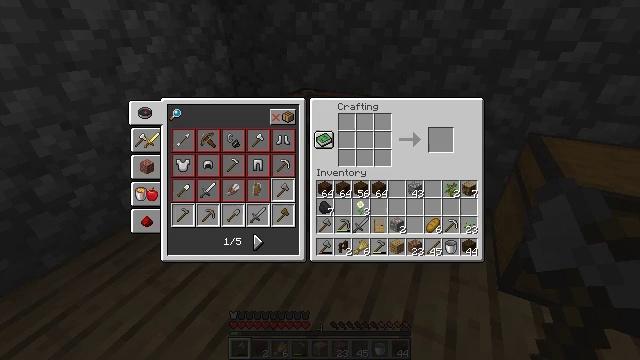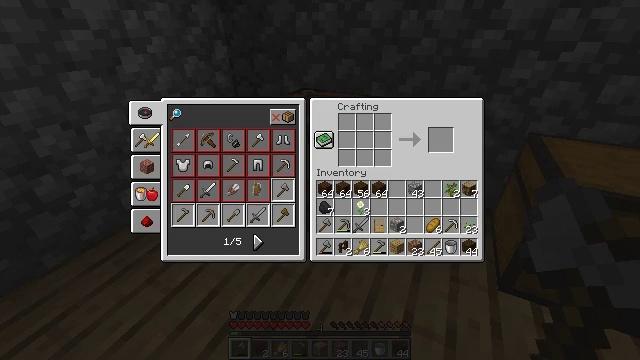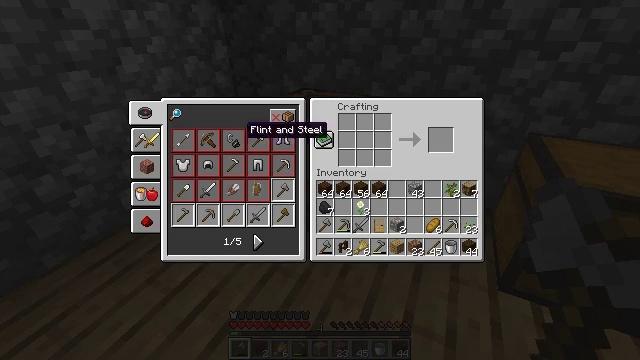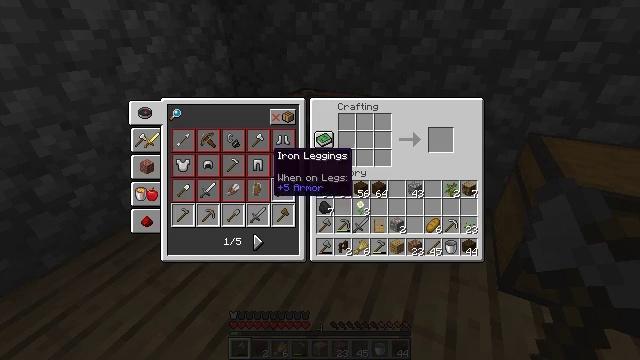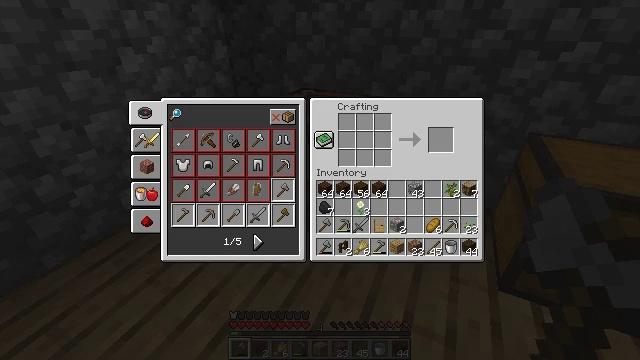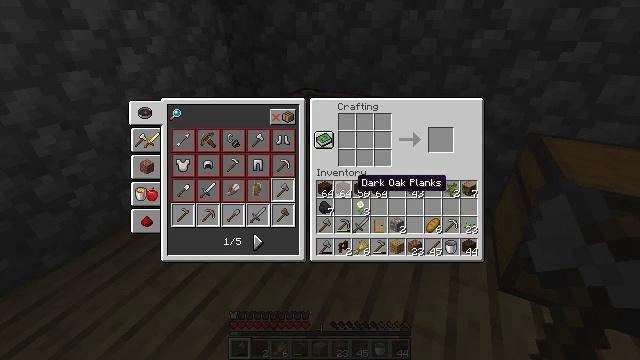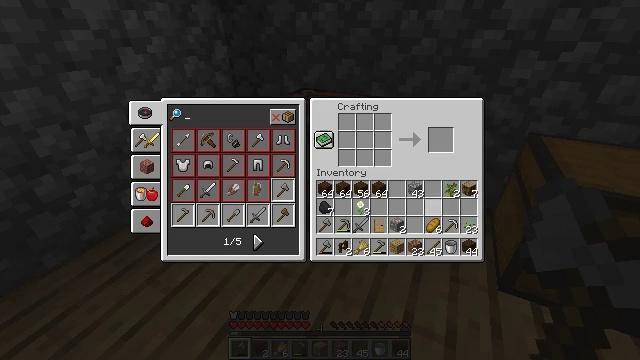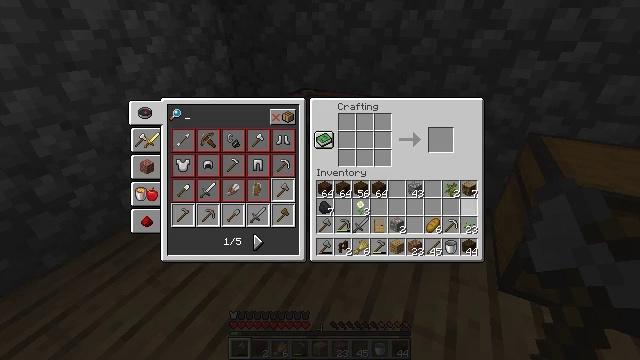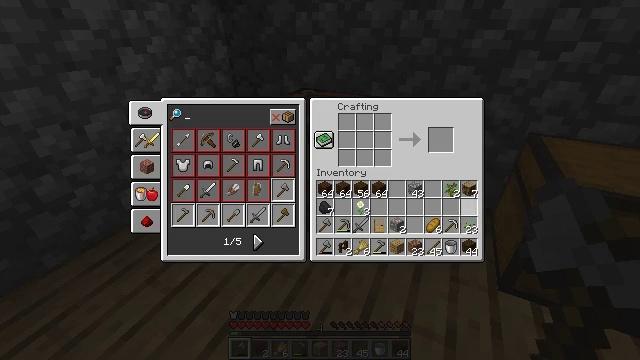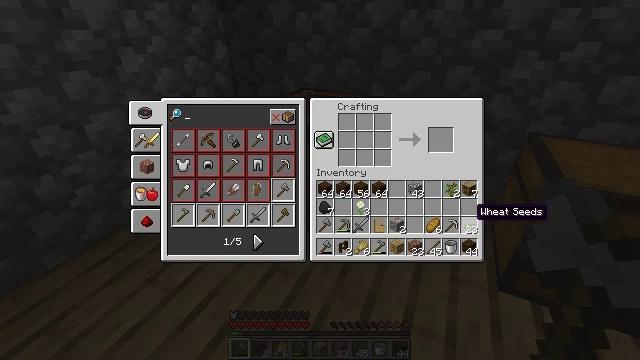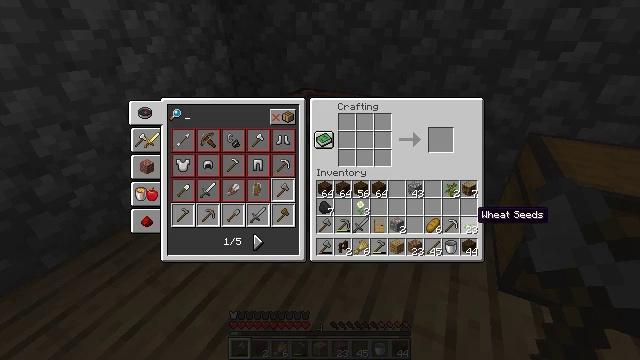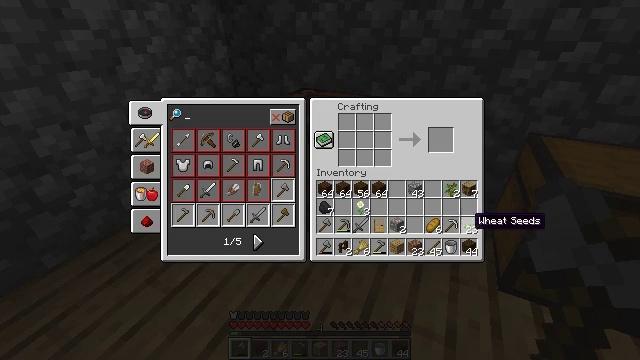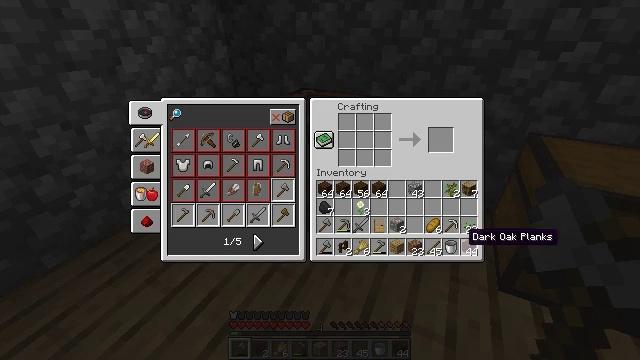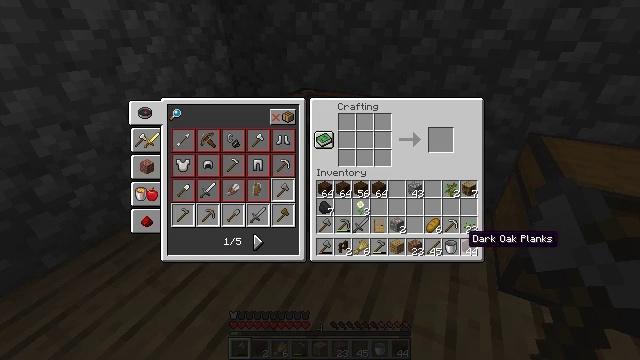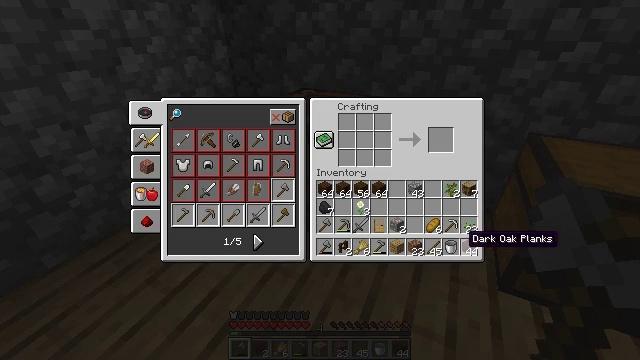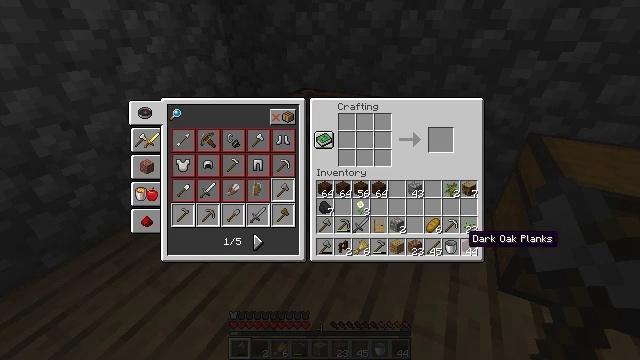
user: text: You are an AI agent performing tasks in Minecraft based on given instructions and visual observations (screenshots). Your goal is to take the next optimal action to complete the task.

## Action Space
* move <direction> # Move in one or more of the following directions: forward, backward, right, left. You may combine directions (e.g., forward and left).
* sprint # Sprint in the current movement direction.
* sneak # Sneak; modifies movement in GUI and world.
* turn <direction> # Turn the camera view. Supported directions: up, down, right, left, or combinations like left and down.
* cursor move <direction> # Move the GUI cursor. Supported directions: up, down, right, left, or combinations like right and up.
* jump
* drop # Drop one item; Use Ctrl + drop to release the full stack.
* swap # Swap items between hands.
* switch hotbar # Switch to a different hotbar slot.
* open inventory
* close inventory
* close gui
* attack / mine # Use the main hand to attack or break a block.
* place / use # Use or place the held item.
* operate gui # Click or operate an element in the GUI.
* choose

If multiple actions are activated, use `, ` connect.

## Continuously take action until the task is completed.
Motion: motion action
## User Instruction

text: Open the crafting table and make a dark oak fence.
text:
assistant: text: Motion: open gui
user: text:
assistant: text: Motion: cursor move right and down
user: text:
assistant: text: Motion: cursor move right and down
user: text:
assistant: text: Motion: cursor move right and down
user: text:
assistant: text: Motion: cursor move right
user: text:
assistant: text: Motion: cursor move right and down
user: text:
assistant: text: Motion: cursor move right and down
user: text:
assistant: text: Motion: no_op
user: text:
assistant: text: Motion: cursor move down
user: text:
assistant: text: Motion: no_op
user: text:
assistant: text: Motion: no_op
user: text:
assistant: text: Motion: cursor move down
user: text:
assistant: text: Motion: no_op
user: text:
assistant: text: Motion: no_op
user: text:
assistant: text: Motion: no_op
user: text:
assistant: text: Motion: no_op
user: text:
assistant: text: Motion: no_op
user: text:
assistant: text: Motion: no_op
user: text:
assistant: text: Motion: no_op
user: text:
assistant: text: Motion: operate gui
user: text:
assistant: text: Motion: operate gui
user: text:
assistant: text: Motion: operate gui
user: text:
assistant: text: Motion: no_op
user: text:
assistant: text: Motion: cursor move left and up
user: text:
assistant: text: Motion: cursor move left and up
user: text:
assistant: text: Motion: cursor move left and up
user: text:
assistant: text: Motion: cursor move left
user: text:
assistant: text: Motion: cursor move left and up
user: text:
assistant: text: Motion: no_op
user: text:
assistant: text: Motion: no_op